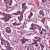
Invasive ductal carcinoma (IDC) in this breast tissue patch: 1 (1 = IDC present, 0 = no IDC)